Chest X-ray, AP view. Patient: 62 years old, sex F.
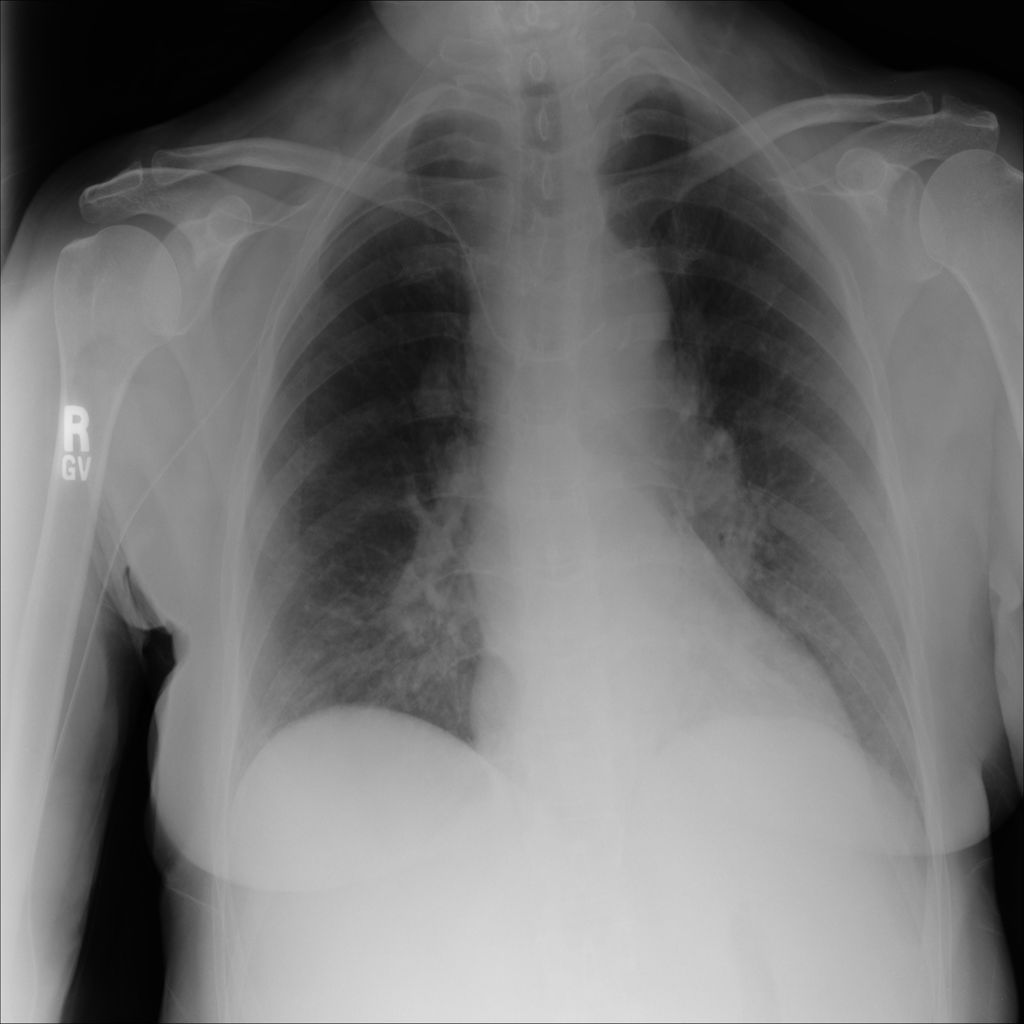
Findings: No Finding